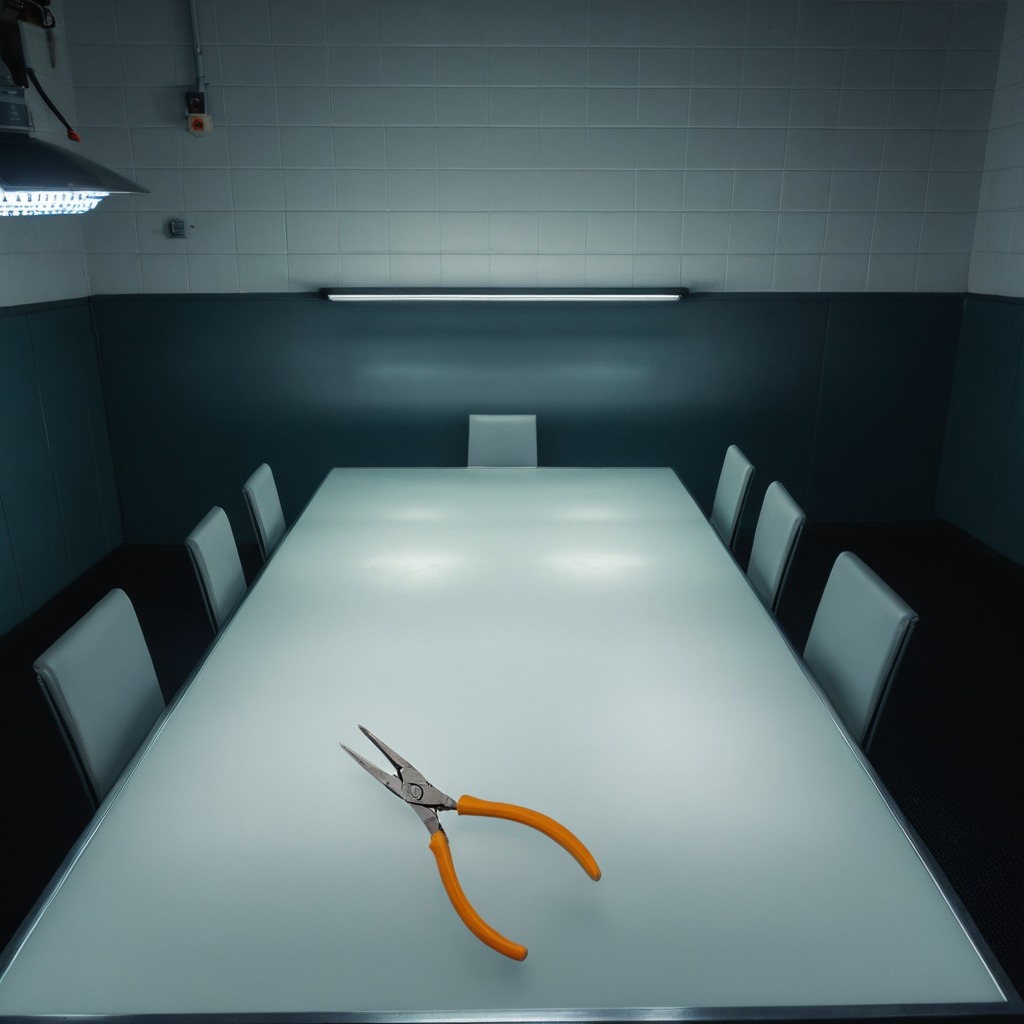
A plier is lying on the table in a railway signal maintenance room.